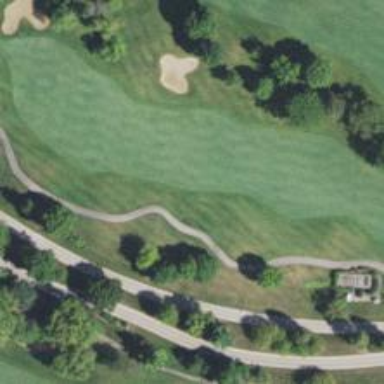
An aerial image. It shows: Golf fairway surrounded by grass.